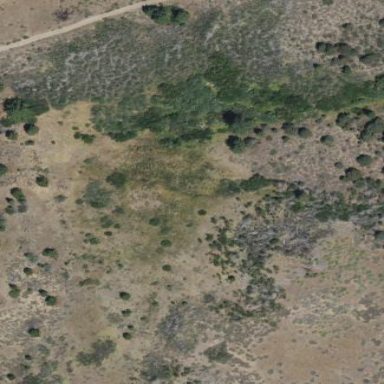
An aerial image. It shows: Wet meadow characterized by grassland vegetation.